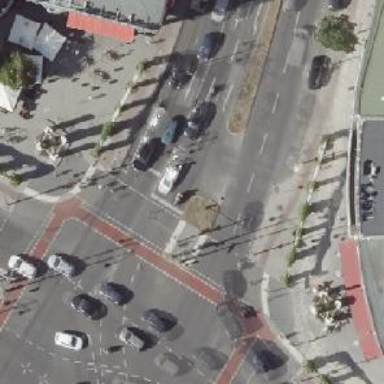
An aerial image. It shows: Secondary road with asphalt surface and cycle track on the right side.